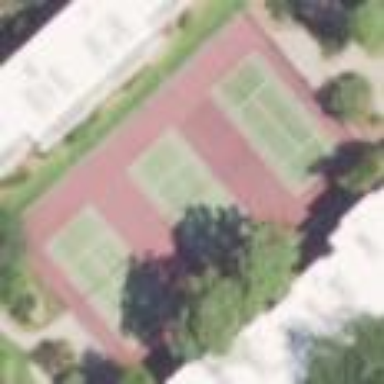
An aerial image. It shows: Sports centre dedicated to tennis.